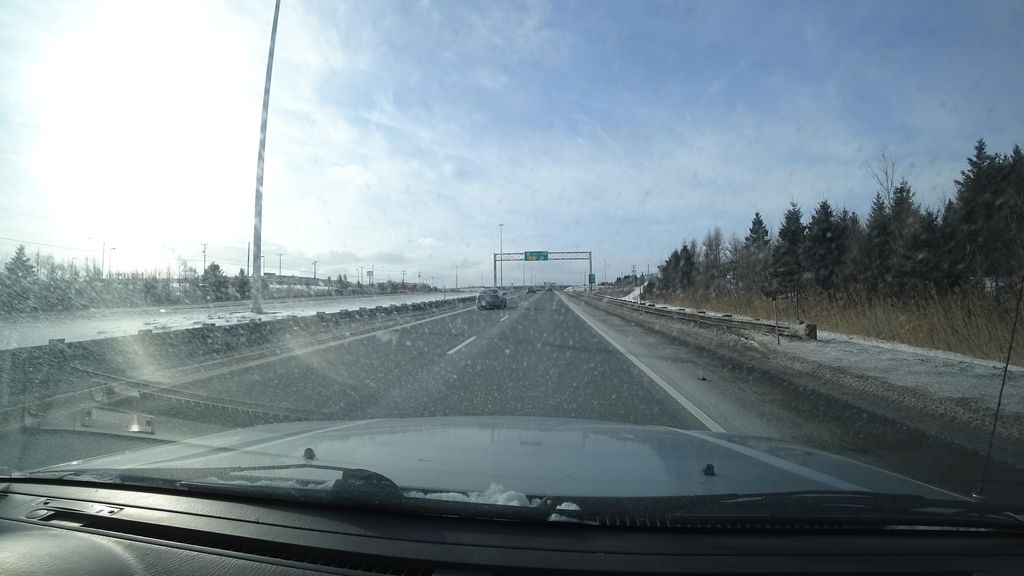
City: quebec_city